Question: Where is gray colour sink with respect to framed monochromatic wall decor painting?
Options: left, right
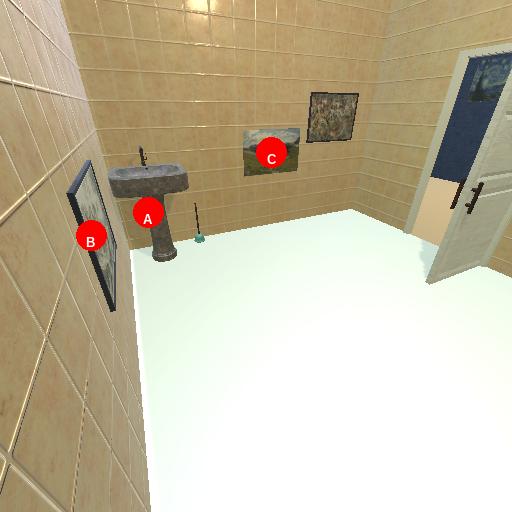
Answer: left